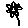
Label: flower